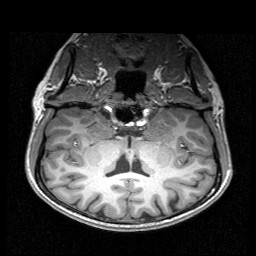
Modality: T1w
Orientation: sagittal
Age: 25
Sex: female
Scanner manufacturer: siemens
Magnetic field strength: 3 T
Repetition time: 1.9 s
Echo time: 0.00226 s